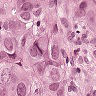
Metastatic tissue present: yes